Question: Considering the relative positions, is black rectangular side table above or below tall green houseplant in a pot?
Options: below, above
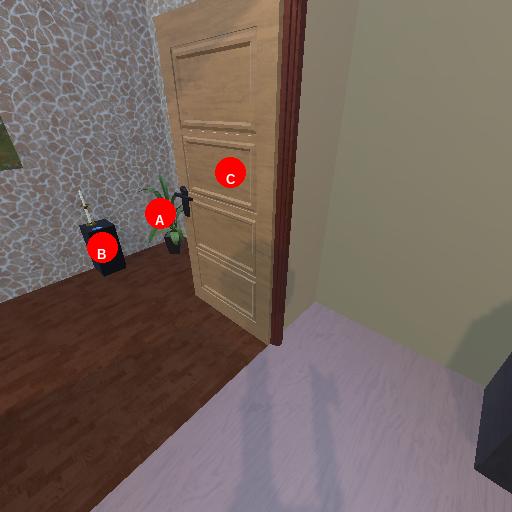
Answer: below